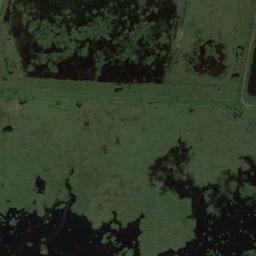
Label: wetland